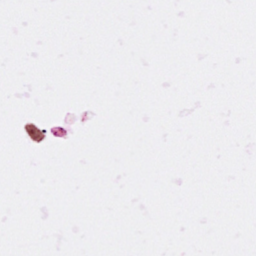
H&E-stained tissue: Breast